Question: I'm using ZeroClipboard v2.2.0 from <URL>
Running this code:
'''
$(document).ready(function() {
$("tr td:last-child").each(function() {
var element = $(this);
var button = $('<button type="button" class="btn btn-xs copy-to-clipboard" data-clipboard-text="' + element.html() + '" title="Copy UUID"><span class="glyphicon glyphicon-file"></span></button>');
button.tooltip();
button.appendTo(element);
var clipboard = new ZeroClipboard(button);
clipboard.on("ready", function(event) {
clipboard.on("aftercopy", function(event) {
alert("Copied: " + event.data["text/plain"]);
});
});
});
});
'''
This code inserts the 'copy to clipboard' buttons in the table:

But when i drag over one of these 'copy to clipboard' buttons, firebug shows this exception: 'uncaught exception: Error in Actionscript. Use a try/catch block to find error.'
What am i doing wrong?
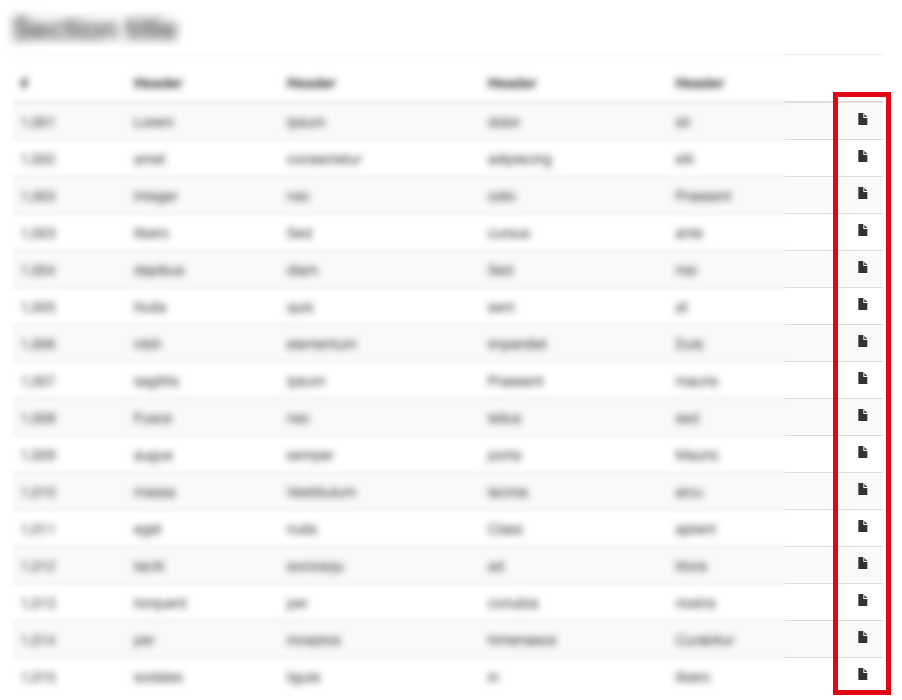
Answer: Solved it. Had to add some configuration:
'''
ZeroClipboard.config({
swfPath: '//cdnjs.cloudflare.com/ajax/libs/zeroclipboard/2.2.0/ZeroClipboard.swf',
forceHandCursor: true,
debug: true,
trustedDomains: [window.location.host, "cdnjs.cloudflare.com"]
});
'''